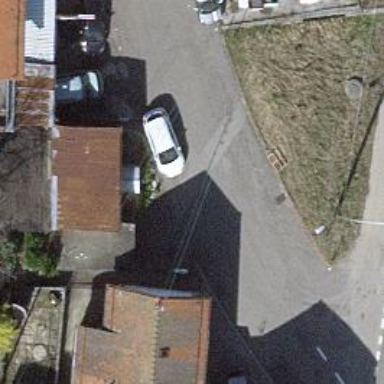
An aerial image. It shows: Asphalt road in residential area.